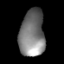
Tissue: lung
Cell type: Epithelial cells
Senescence score: 0.2421
Nuclear area (px): 1154
Mean DAPI intensity: 122.933